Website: crate-barrel
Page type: billing-address
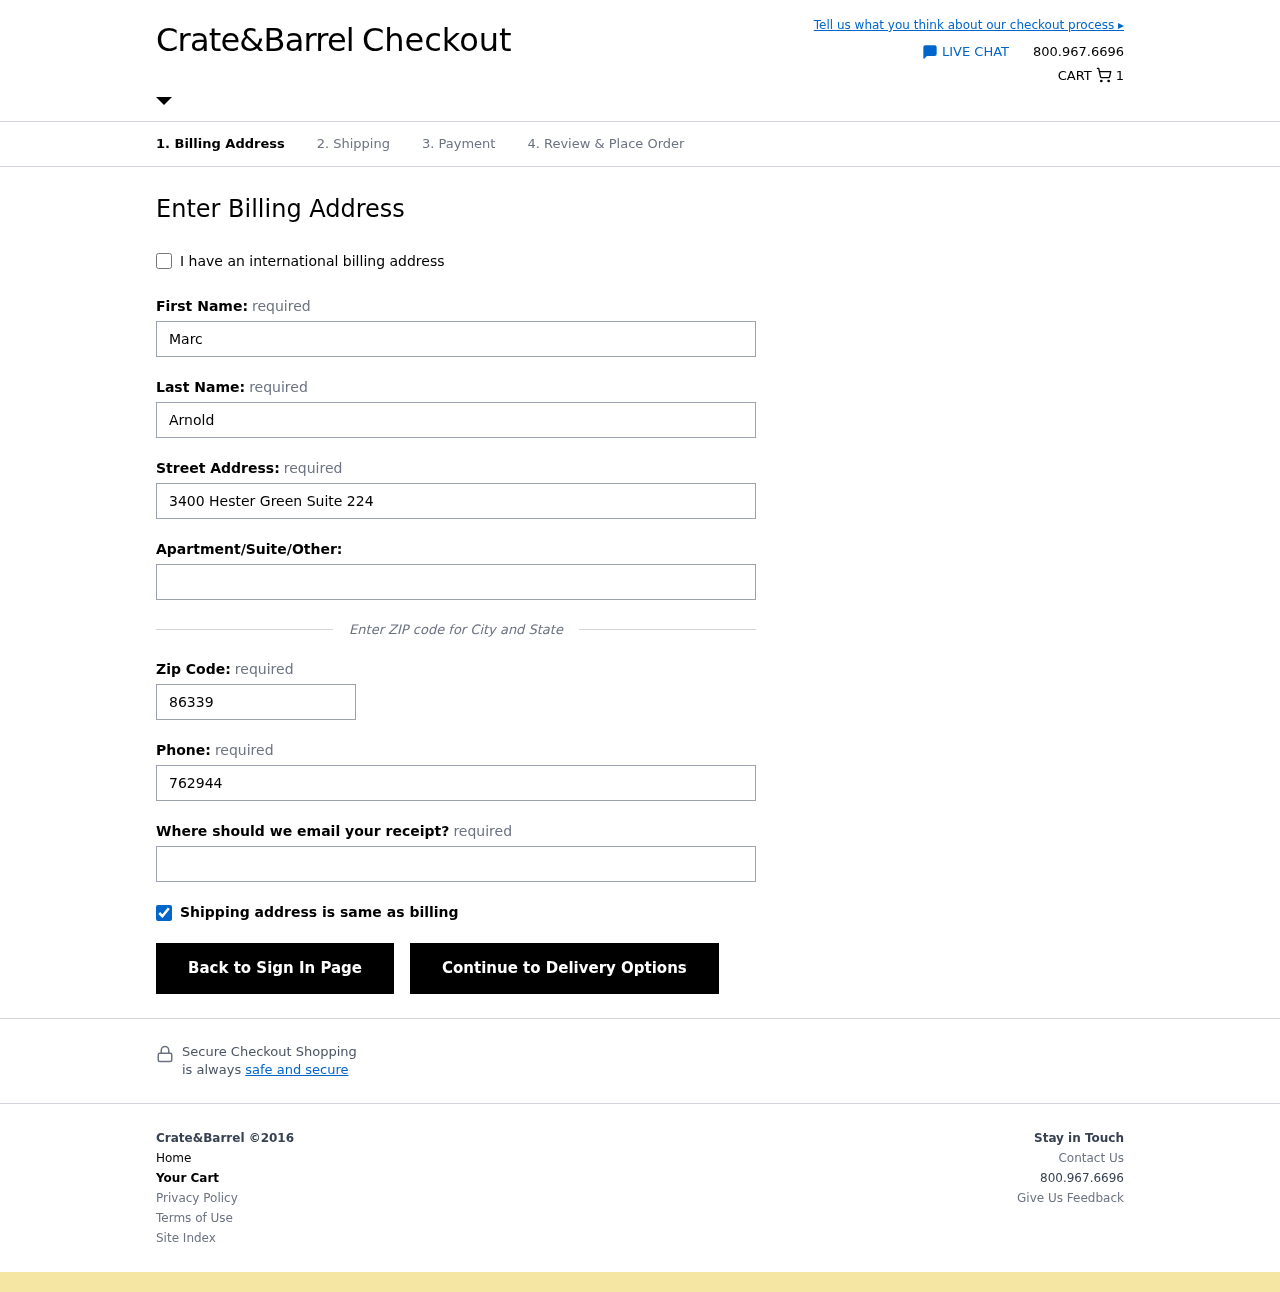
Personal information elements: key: PII_EMAIL
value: marnold@gmail.com
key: PII_FIRSTNAME
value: Marc
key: PII_LASTNAME
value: Arnold
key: PII_PHONE
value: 7629443804
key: PII_POSTCODE
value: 86339
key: PII_STREET
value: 3400 Hester Green Suite 224
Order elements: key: ORDER_NUM_ITEMS
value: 1